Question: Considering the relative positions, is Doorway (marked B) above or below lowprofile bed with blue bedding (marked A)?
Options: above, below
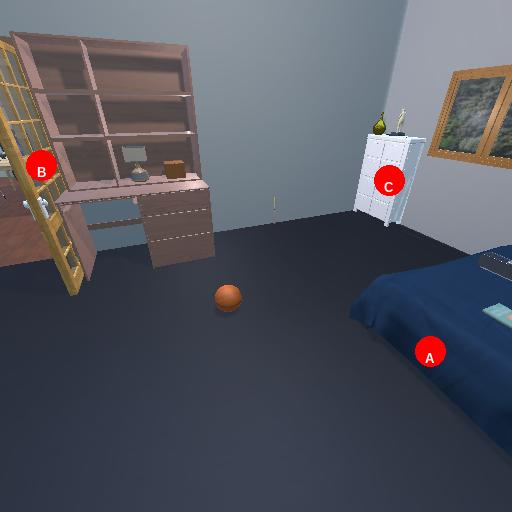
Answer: above